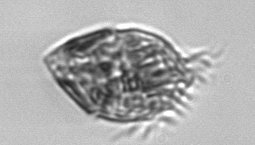
Label: Strombidium_morphotype1